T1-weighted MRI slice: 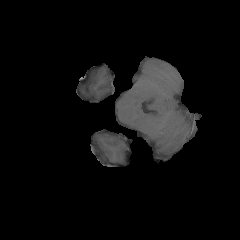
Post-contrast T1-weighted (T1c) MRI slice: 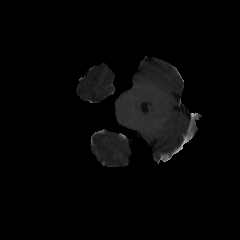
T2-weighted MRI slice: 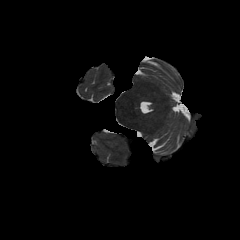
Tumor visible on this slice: no